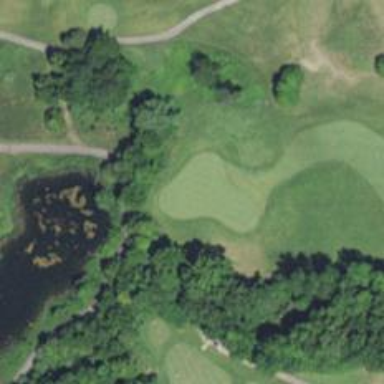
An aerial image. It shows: View of golf hole.